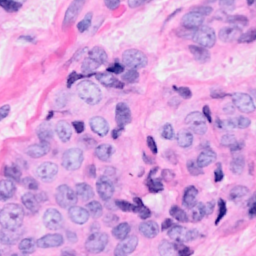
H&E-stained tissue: Breast